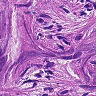
Metastatic tissue present: yes